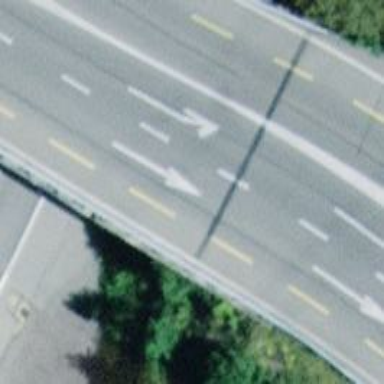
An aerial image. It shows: Secondary road on asphalt bridge.